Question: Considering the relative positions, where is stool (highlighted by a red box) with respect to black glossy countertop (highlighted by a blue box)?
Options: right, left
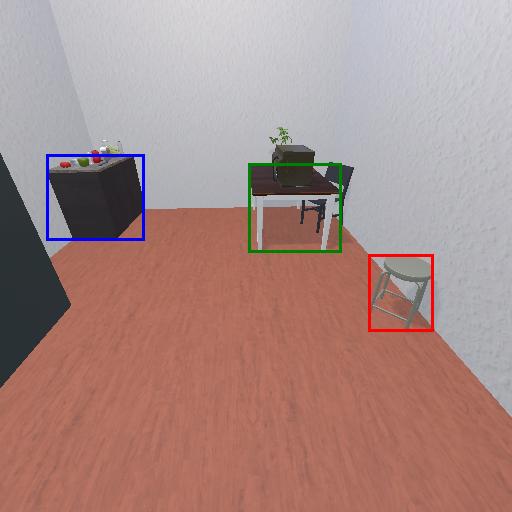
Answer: right